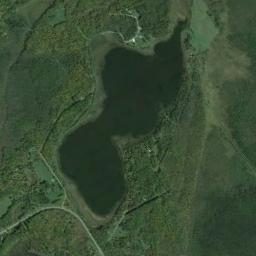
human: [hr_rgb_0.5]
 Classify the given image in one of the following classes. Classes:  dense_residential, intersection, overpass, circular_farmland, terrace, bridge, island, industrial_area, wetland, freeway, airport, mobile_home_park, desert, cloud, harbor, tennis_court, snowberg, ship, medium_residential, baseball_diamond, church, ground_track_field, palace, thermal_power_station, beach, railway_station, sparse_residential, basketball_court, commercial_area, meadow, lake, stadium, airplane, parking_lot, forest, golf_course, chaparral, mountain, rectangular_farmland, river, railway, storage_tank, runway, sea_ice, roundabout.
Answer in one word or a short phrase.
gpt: lake